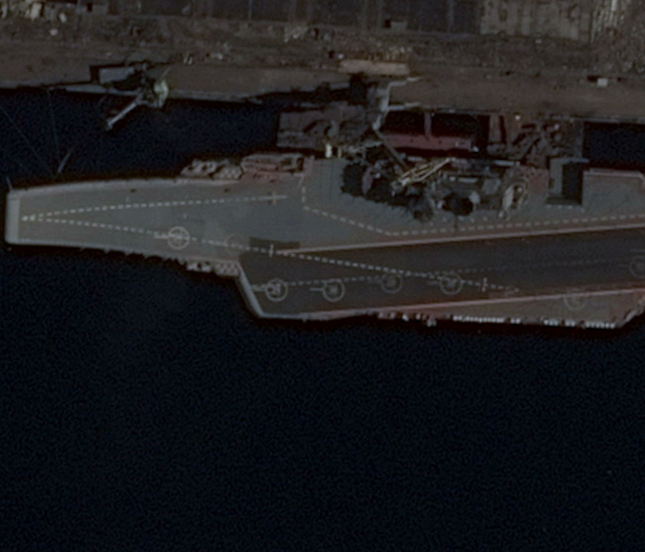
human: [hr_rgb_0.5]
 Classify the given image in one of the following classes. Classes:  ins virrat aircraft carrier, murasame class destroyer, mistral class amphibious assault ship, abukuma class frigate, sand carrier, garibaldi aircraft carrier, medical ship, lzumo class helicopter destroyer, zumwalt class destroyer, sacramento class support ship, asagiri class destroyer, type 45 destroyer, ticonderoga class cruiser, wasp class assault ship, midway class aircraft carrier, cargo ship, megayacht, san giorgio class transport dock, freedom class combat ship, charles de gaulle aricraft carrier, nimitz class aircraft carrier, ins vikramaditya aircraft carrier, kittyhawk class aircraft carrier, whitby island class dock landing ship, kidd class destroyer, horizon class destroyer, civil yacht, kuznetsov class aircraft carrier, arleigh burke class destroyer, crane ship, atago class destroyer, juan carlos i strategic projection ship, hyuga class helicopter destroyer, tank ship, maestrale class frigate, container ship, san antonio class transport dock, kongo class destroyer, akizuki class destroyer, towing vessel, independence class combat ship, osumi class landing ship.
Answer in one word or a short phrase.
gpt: Kuznetsov class aircraft carrier